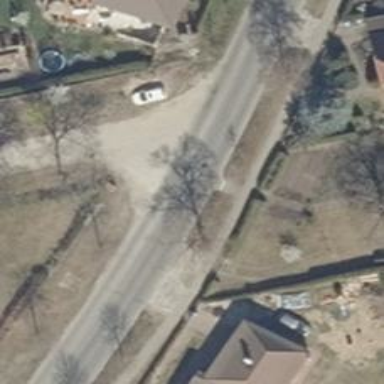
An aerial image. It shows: Residential road.